Interaction volume radius: 5 \u00c5
Interaction volume height: 10 \u00c5
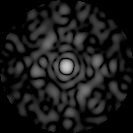
Disorder parameter: 0.8303